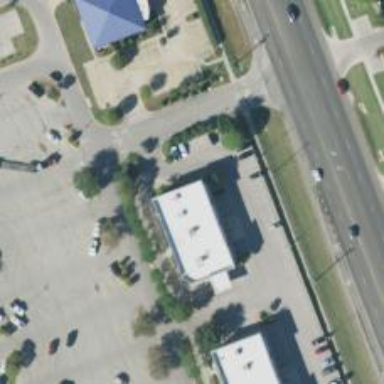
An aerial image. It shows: Healthcare clinic.